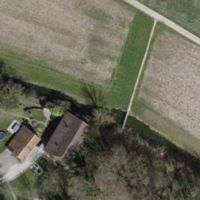
EUNIS habitat code: 52
Species observed at this site:
Lamium purpureum
Prunus spinosa